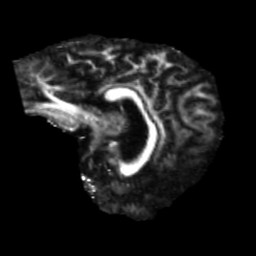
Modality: FA
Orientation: sagittal
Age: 66
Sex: male
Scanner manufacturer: siemens
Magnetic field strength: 3 T
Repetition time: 5.47 s
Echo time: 0.0854 s